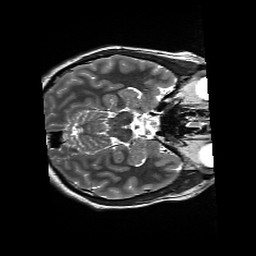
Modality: T2w
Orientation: axial
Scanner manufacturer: siemens
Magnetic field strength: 3 T
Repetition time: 13.52 s
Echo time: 0.088 s